Question:
'''
<script>
$(document).on('pageinit', '#page03' ,function(){
drawTimeLine(3);
});
</script>
'''
I'm developing an app in jQuery Mobile and I'm pretty new to it.
I am using a multipage html and I want when the page who's id is "page04" loaded, to 'drawTimeLine(value)' with a value=4 and when the page with id "page03" to the value for the 'drawTimeLine(value)' to be 3 and so on...
I've tried for more than a week and still haven't succeeded.
If I understood correctly from the JQM api - I should use 'pagecontainerbeforeload' in some way.
If some more code is needed, please tell me and I'll reupload.
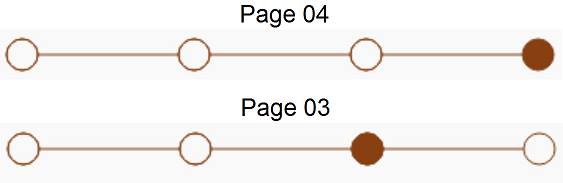
Answer: Working example: <URL>
### Javascript:
'''
$(document).on('pagecontainershow', function () {
pageId = $('body').pagecontainer('getActivePage').prop('id');
if (pageId === 'index') {
alert('Page index');
}
if (pageId === 'second') {
alert('Page second');
}
});
'''
will trigger when every page is ready to be shown. Then you need to get page ID and do something during each page execution. Of course there are other page events but you need this one if you want to draw something.
This code used to be easier but latest page handling widget changed things a lot.